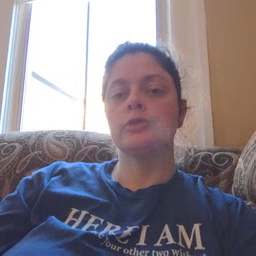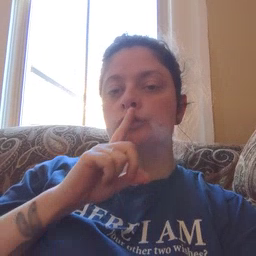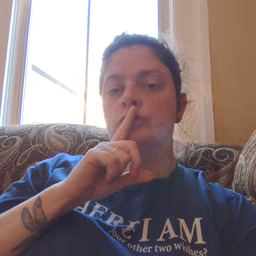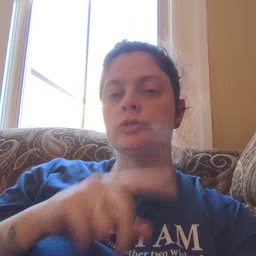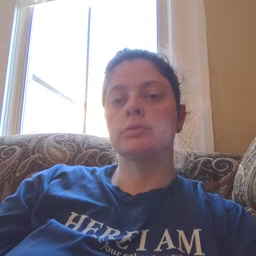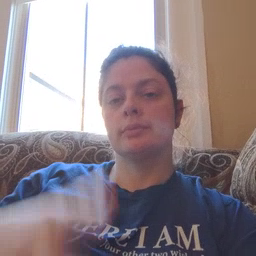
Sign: shhh